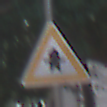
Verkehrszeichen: Vorfahrt
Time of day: MorningAfternoon
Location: Outdoor (Suburban)
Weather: PartlyCloudy
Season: NotSpecified
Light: Natural